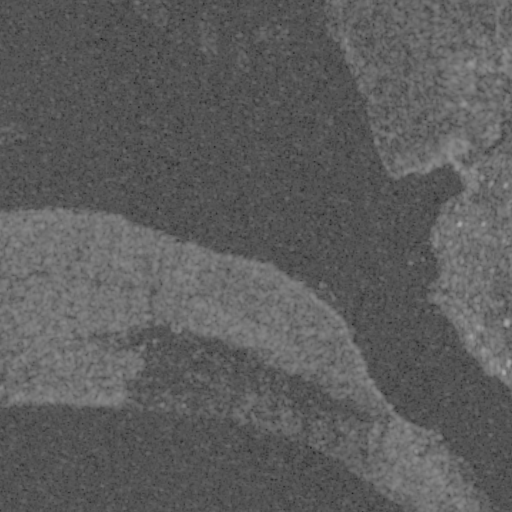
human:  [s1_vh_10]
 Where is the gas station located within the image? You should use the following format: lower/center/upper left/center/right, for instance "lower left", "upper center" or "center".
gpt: The gas station is located in the center right of the image.
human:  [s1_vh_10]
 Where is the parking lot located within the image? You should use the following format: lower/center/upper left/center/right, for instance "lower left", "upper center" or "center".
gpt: The parking lot is located in the center right of the image.
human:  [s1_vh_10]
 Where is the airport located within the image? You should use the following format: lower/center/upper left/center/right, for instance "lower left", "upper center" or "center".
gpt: There is no airport in the image.

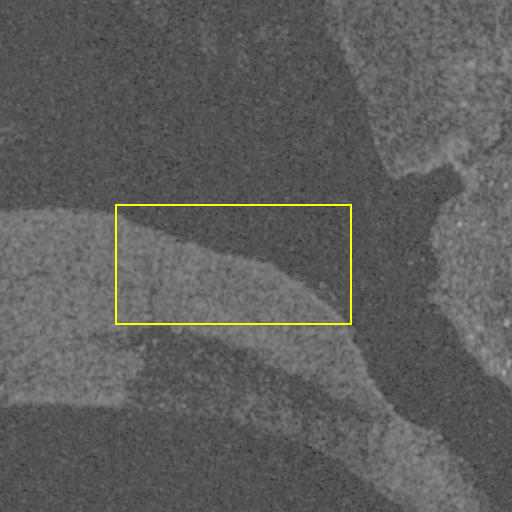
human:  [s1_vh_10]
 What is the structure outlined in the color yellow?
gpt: There is no yellow outline.
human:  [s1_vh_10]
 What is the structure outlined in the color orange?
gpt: There is no structure outlined in orange.